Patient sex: F
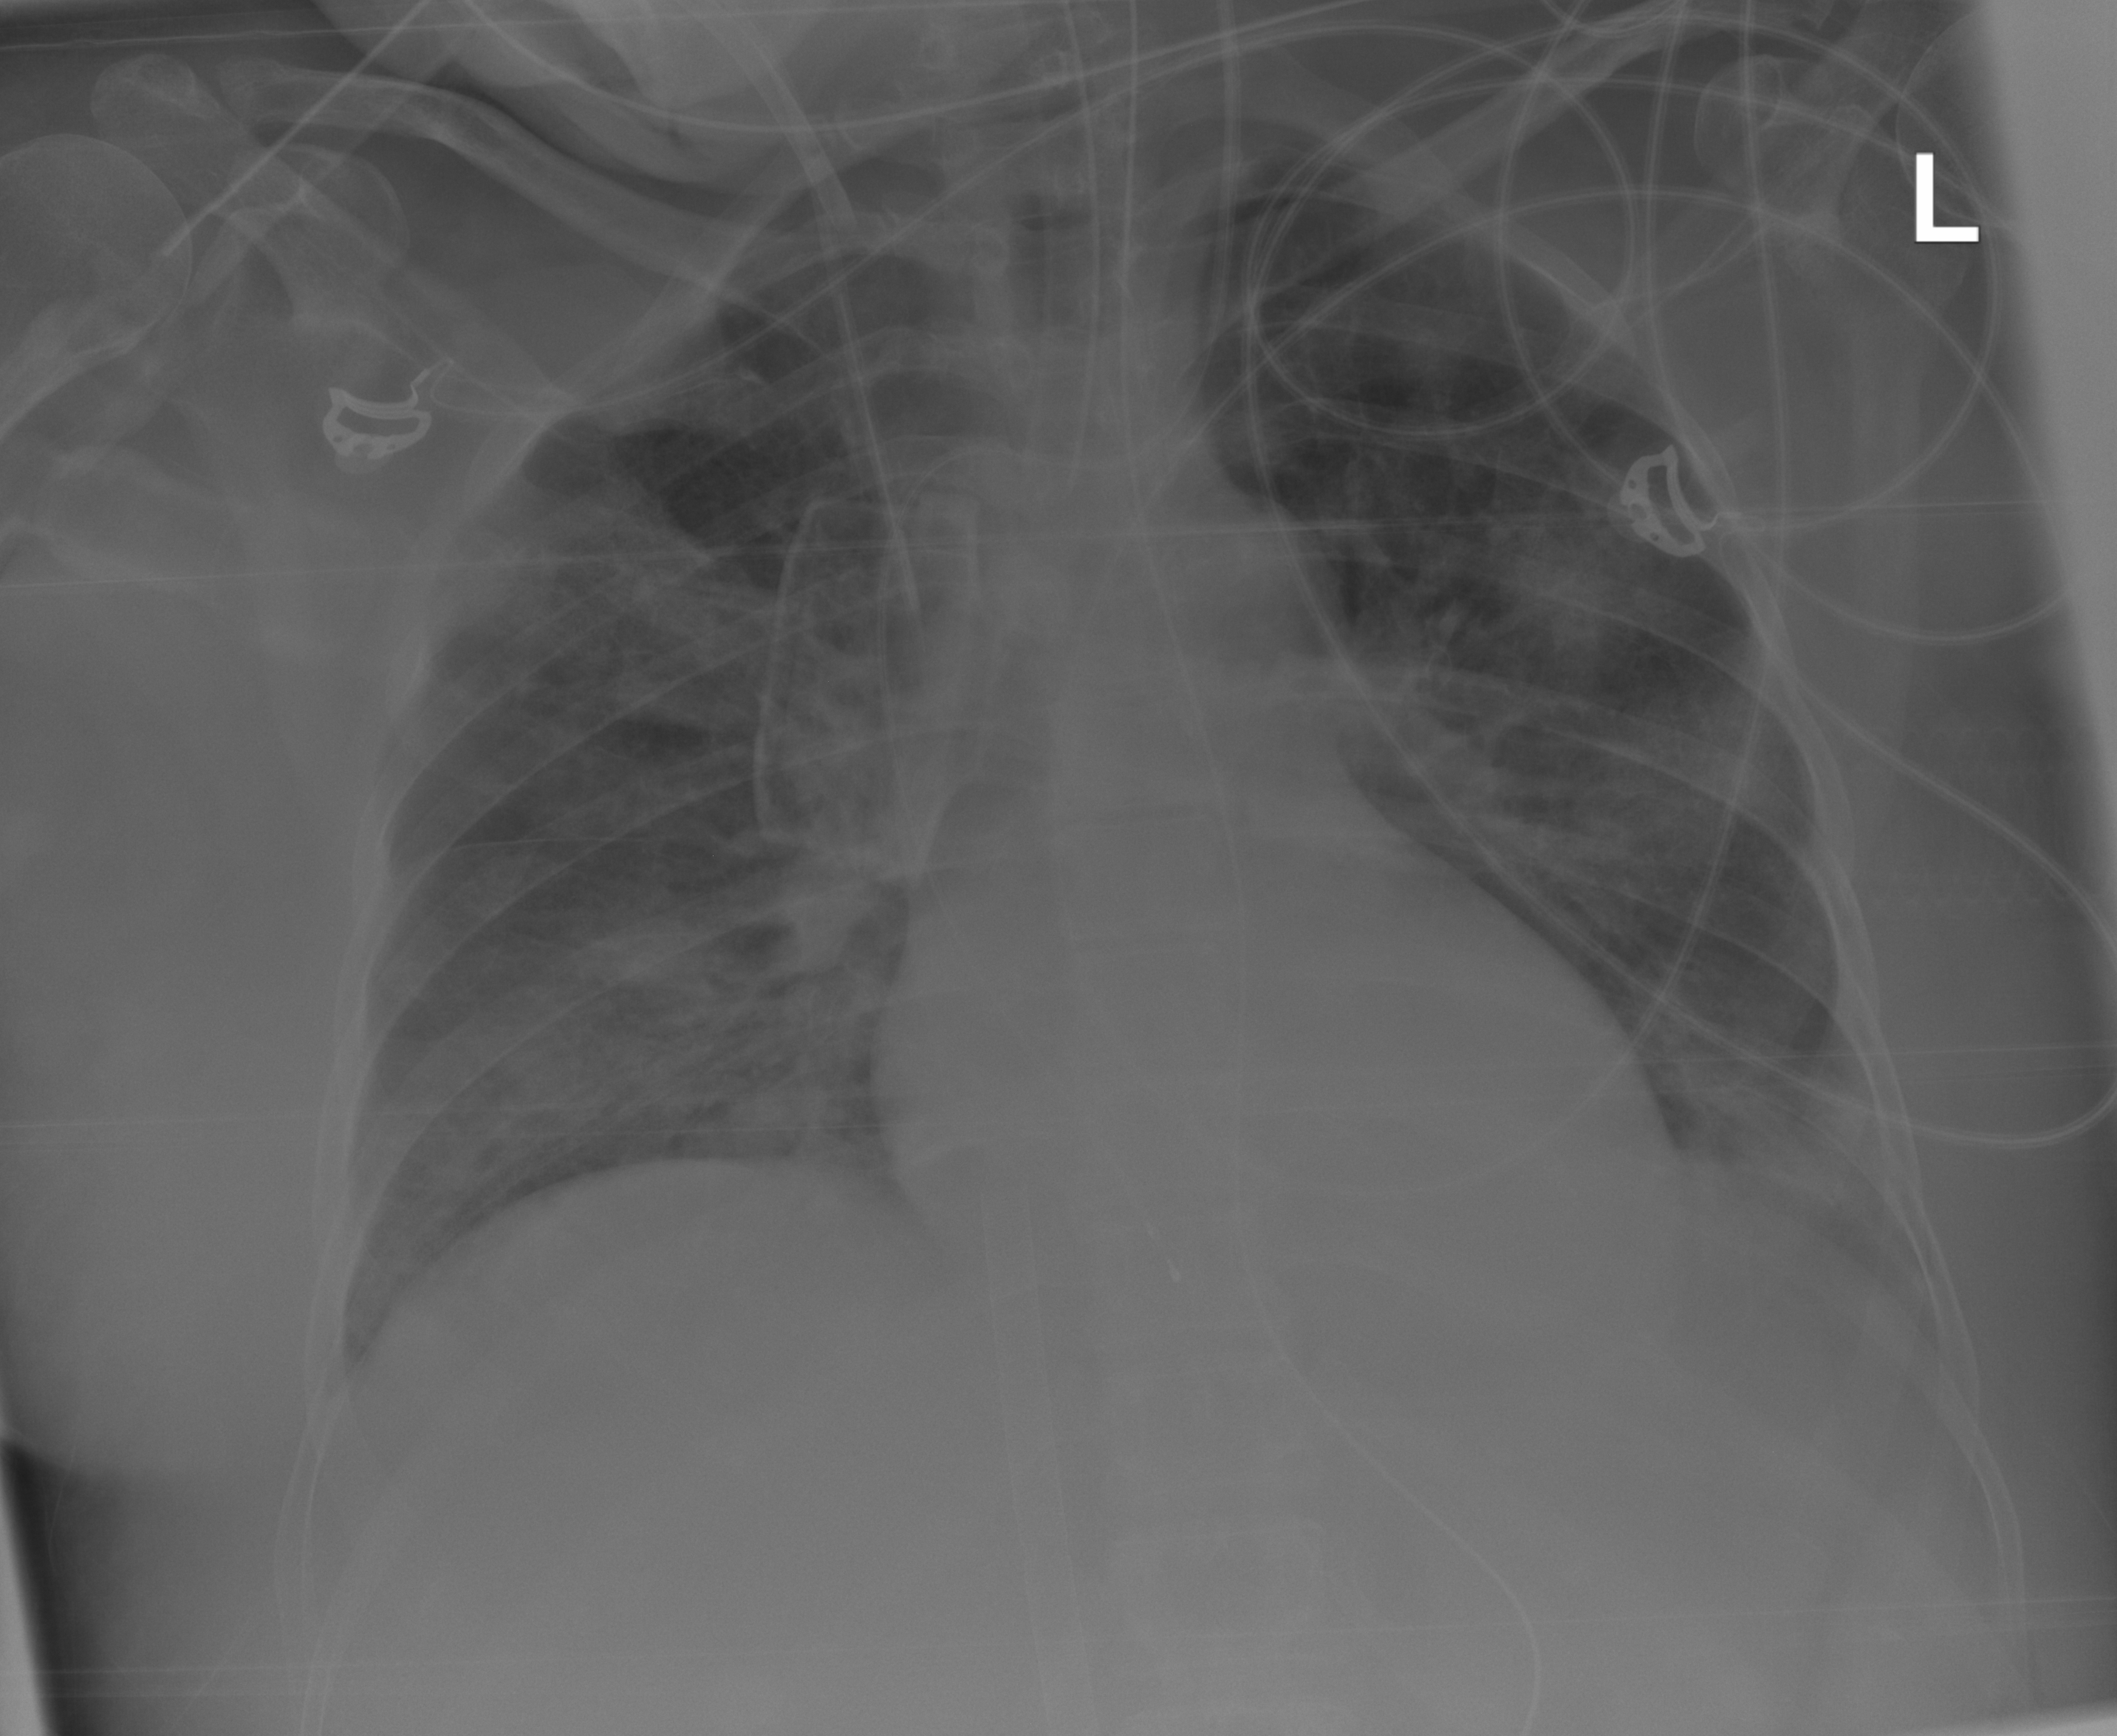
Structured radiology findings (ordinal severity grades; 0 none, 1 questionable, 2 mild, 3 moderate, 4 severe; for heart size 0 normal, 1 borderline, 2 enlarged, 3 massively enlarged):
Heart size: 0
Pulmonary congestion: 2
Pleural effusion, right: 0
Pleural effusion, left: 0
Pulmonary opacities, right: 3
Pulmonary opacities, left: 3
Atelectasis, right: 0
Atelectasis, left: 0